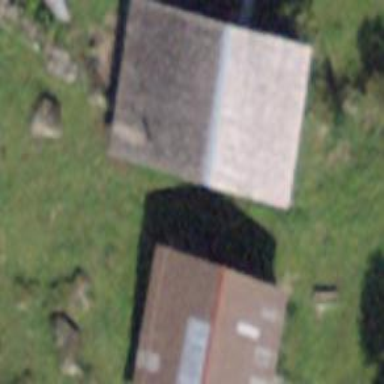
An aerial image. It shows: Barn.